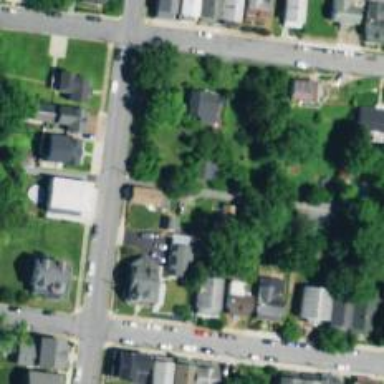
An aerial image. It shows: Alley classified as service road.